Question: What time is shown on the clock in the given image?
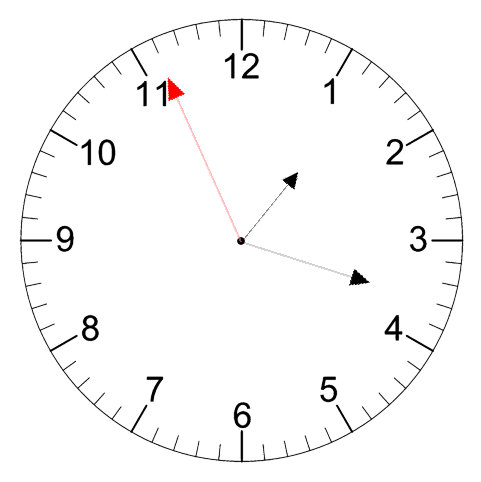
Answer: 01:17:56